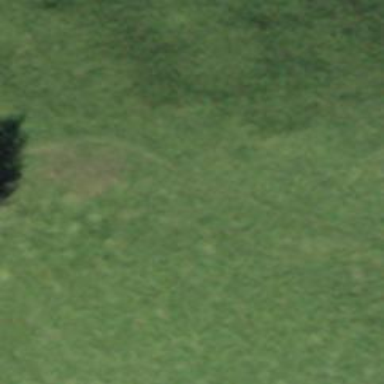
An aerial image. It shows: Grassy path.